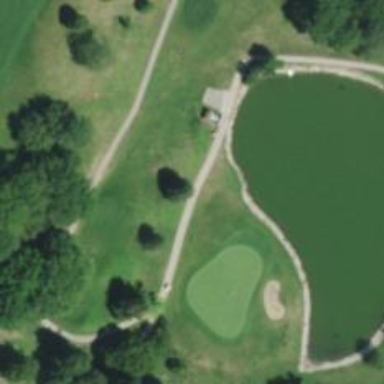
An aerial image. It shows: Path used for both walking and golf.